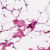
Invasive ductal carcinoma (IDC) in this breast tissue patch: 0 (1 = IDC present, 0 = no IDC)